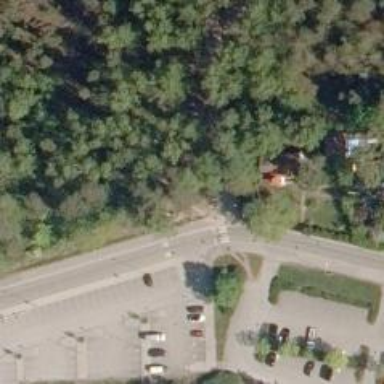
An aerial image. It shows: Asphalt cycleway.